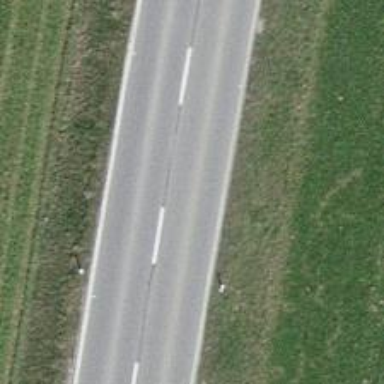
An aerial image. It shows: Primary road with asphalt surface.